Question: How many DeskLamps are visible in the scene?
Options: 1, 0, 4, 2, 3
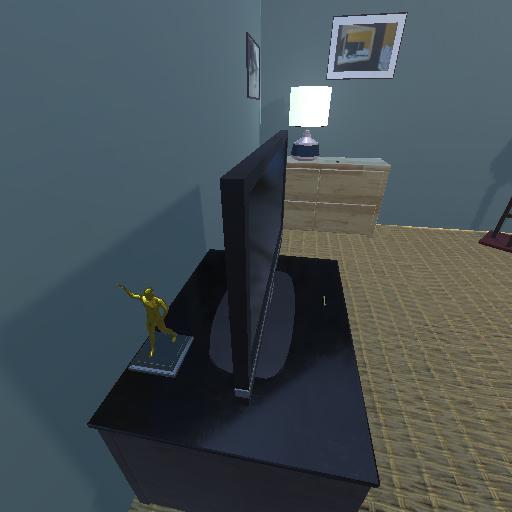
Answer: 1